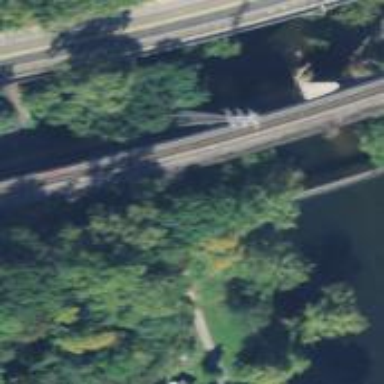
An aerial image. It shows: Path leading to bridge.